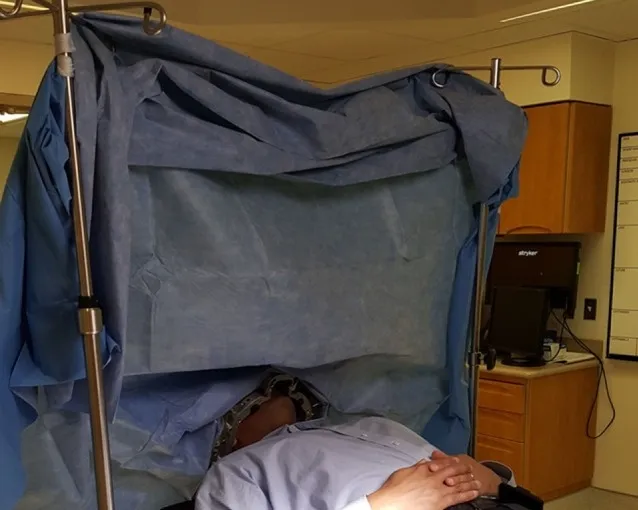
Surgical positioning after sterile draping. The sterile field is located behind the drape (not visualized), whereas the interactive patient space is located on the near side of the drape (visualized). This arrangement allows for the team to perform "awake" examination of the arms, legs, and face during deep brain stimulation.
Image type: medical_photograph (other_medical_photograph)